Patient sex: M
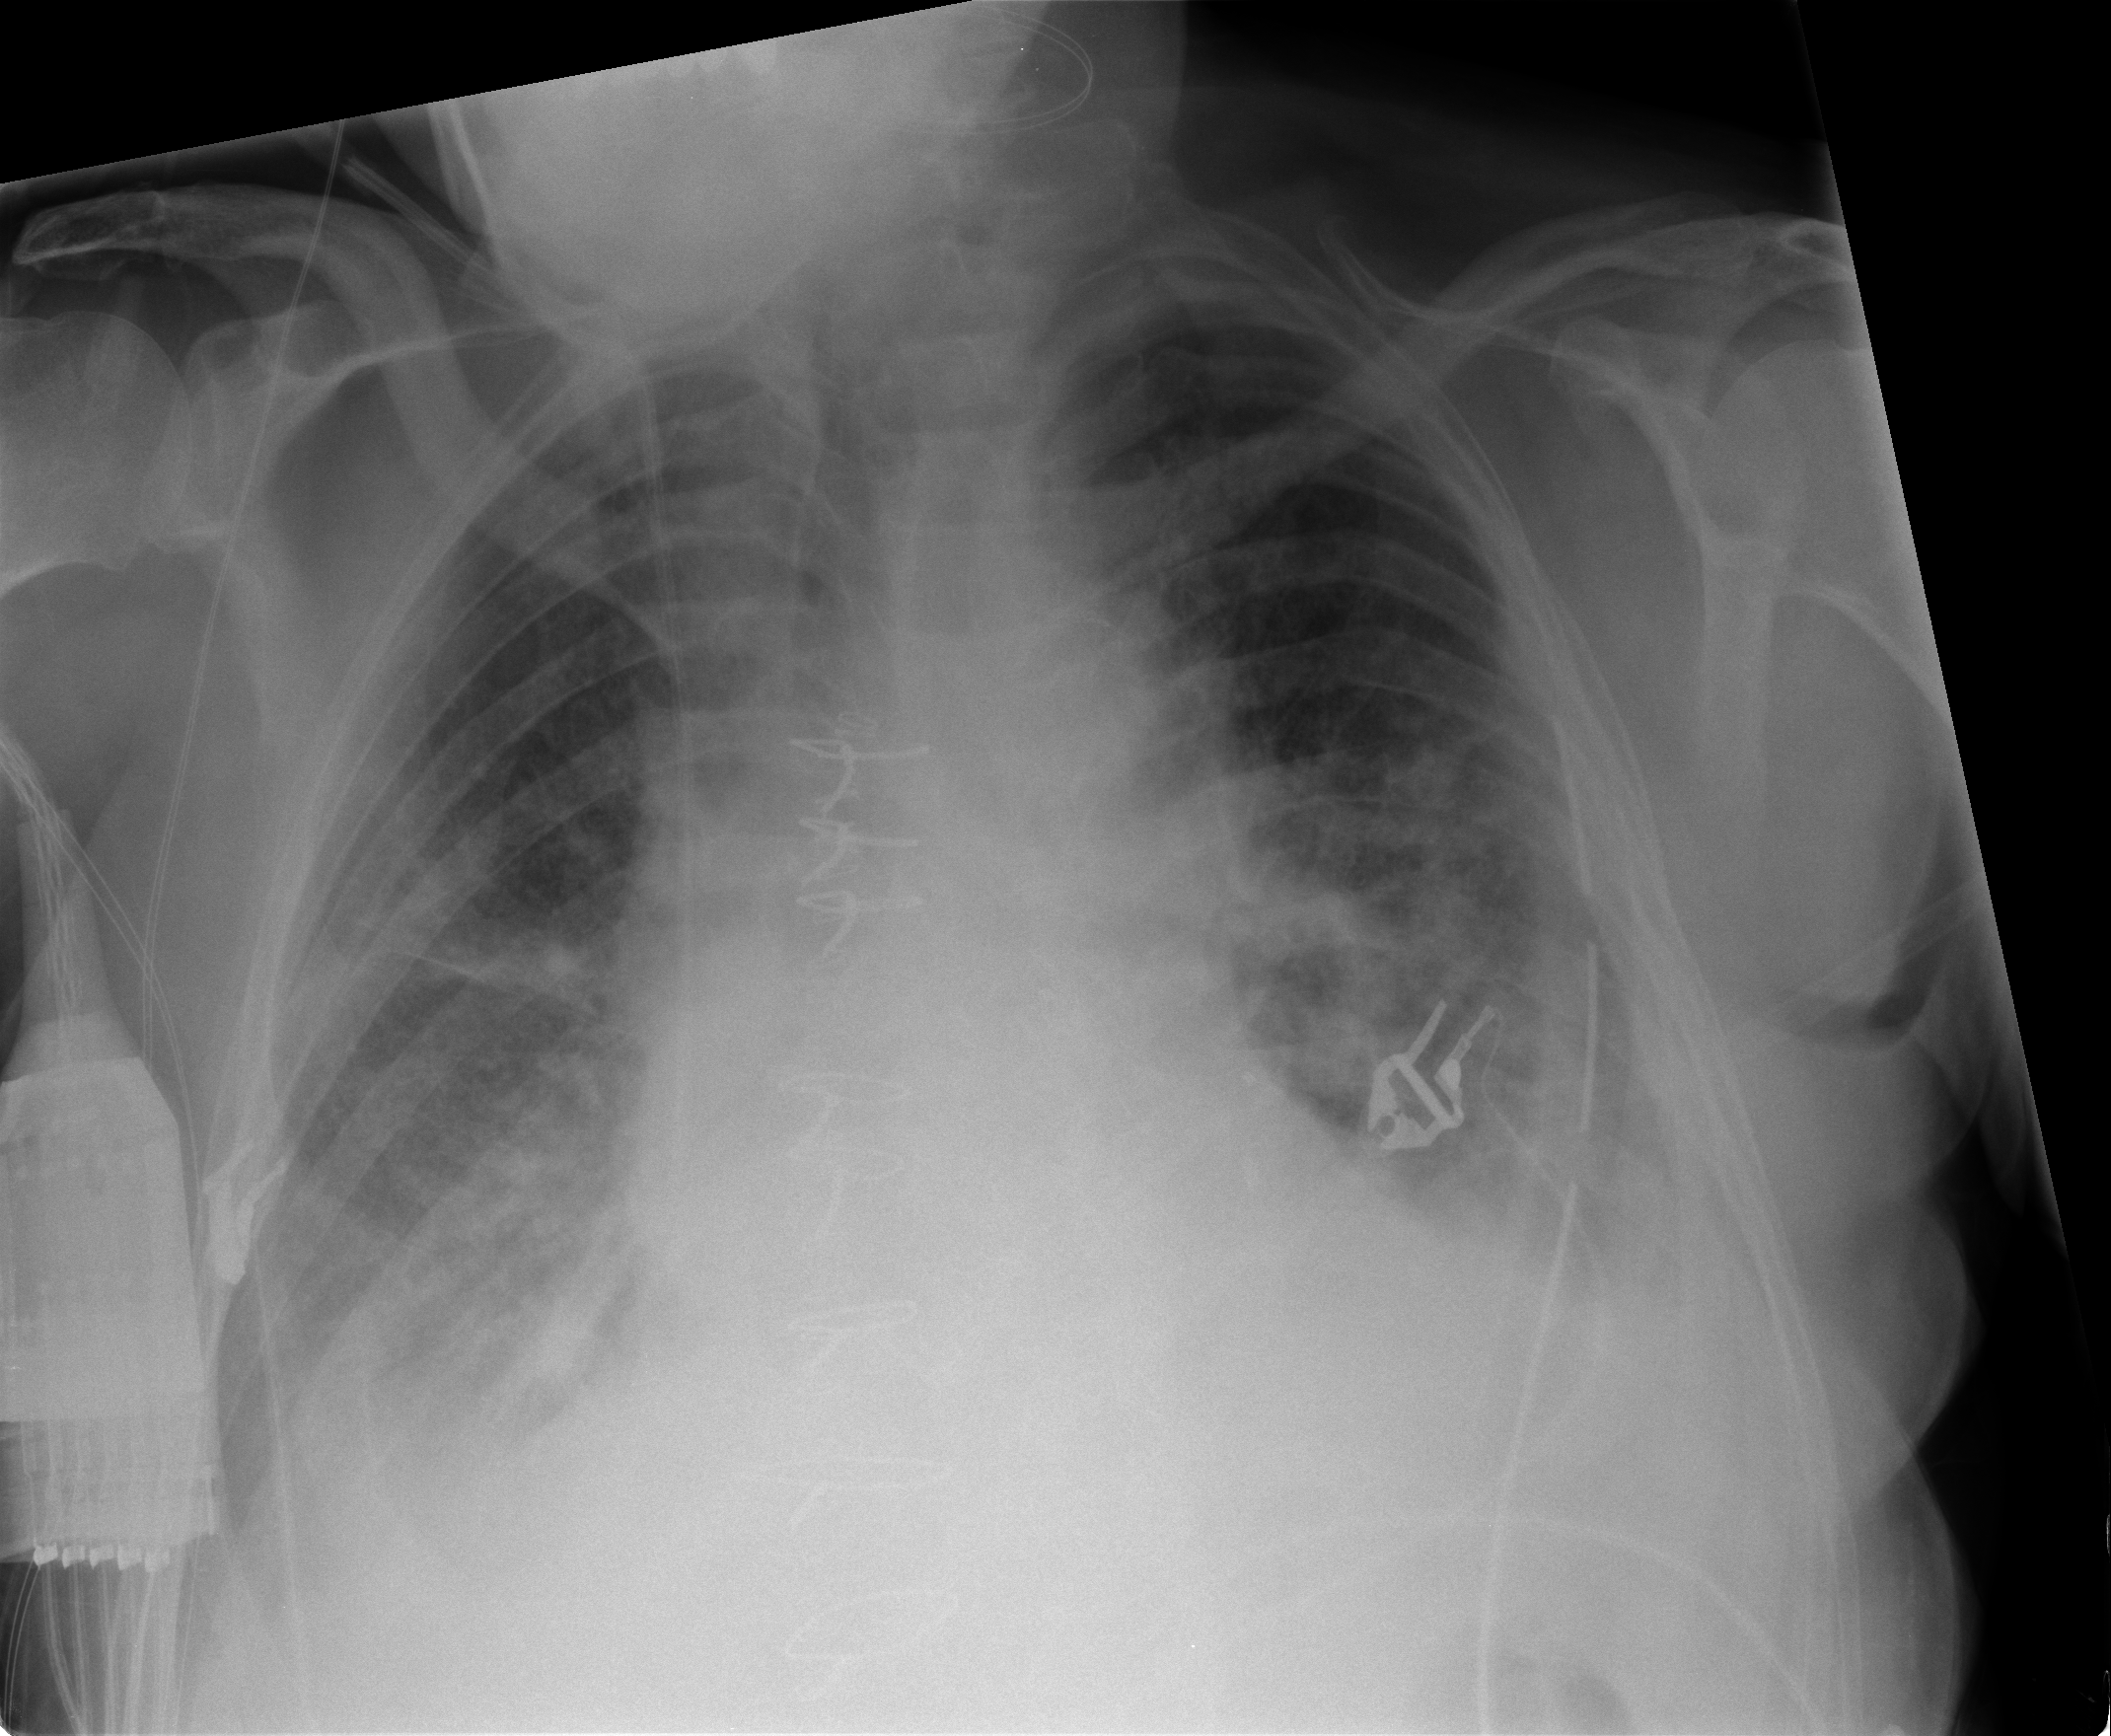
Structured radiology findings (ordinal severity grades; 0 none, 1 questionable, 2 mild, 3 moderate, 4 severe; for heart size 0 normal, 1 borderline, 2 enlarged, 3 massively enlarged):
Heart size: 2
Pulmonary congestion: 3
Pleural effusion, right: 2
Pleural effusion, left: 2
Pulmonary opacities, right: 2
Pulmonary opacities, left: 2
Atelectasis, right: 2
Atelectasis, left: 2